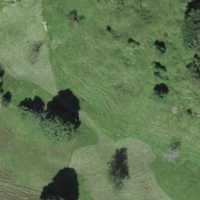
EUNIS habitat code: 24
Species observed at this site:
Clinopodium vulgare